Field crop: maize
Growth stage: 1
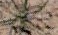
Species: salsola